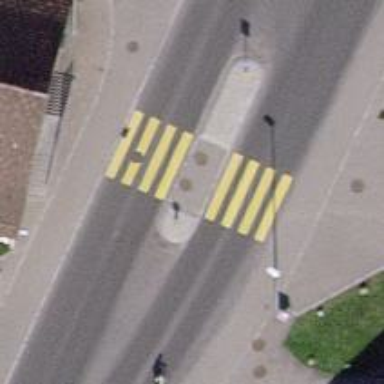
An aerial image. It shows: Uncontrolled zebra crossing with central island.